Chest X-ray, AP view. Patient: 61 years old, sex M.
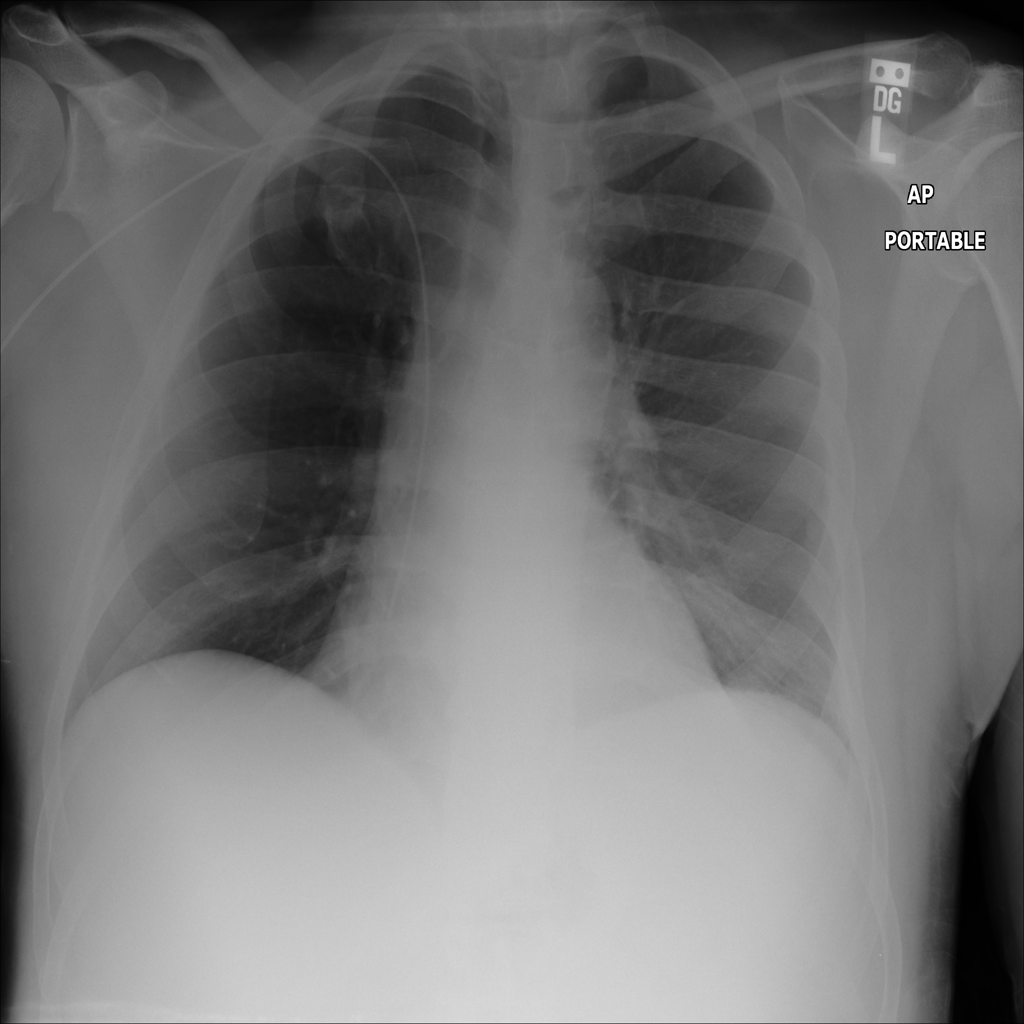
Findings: No Finding